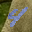
Label: 4